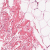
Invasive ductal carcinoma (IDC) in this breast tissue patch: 0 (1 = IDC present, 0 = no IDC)